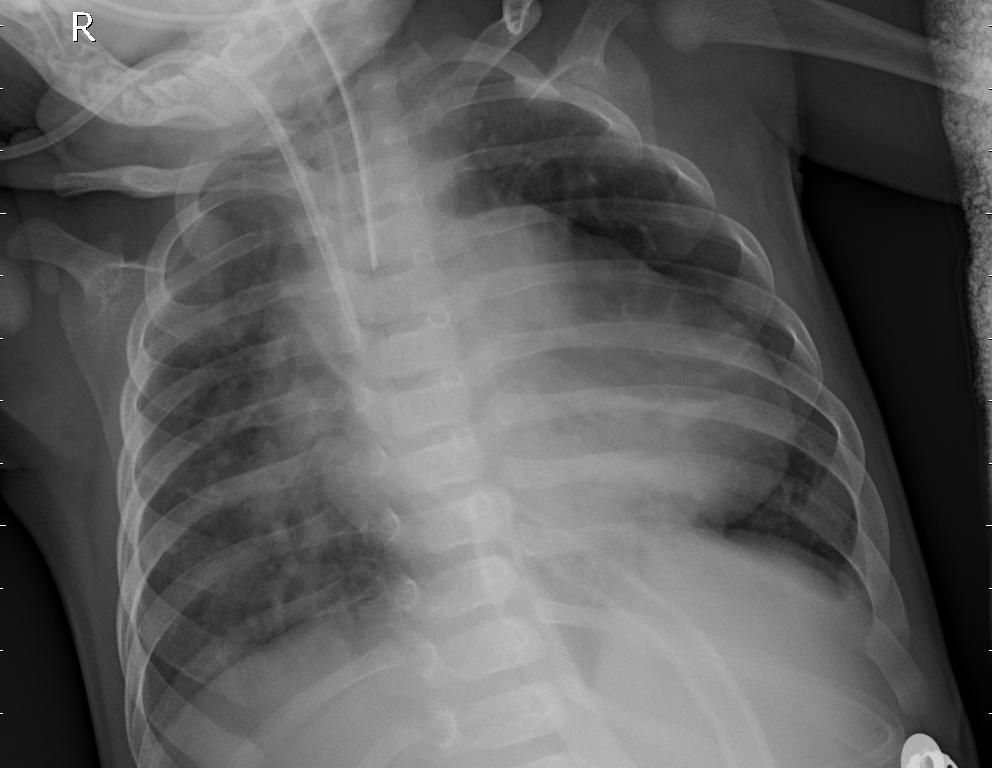
Diagnosis: PNEUMONIA